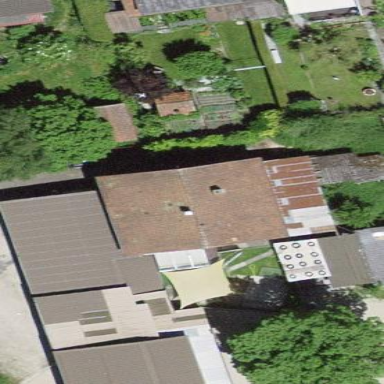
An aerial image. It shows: Residential building.